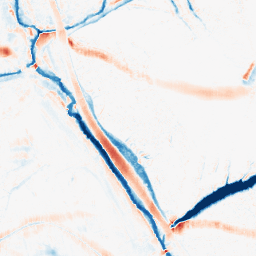
Category: morphological
Decomposition family: morphological_ellipse
Decomposition parameters: operation: average
width: 20
height: 10
Upsampling method: sinc_hamming
Upsampling parameters: scale: 8
kernel_size: 16
Upsampling scale: 8